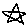
Label: star